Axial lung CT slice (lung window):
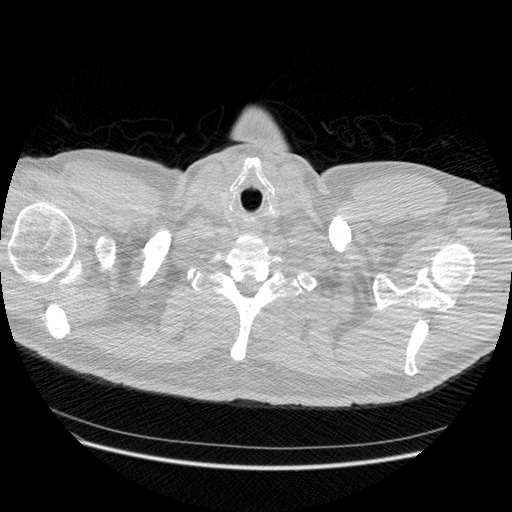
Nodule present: no